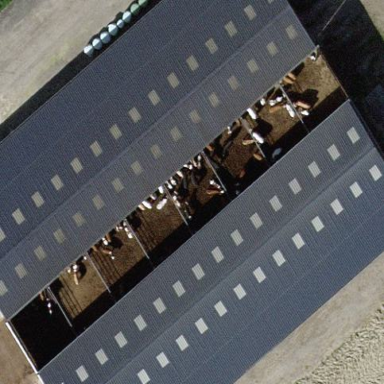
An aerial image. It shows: Cowshed with gabled metal roof oriented along the building. The roof is gray in color.